This continuous-wavelet-transform scalogram was computed from a bearing vibration snapshot. Diagnose the bearing from this image, choosing from: normal, inner_race, outer_race, ball.
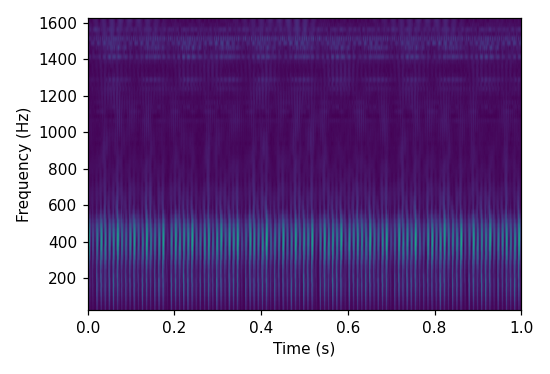
Answer: outer_race